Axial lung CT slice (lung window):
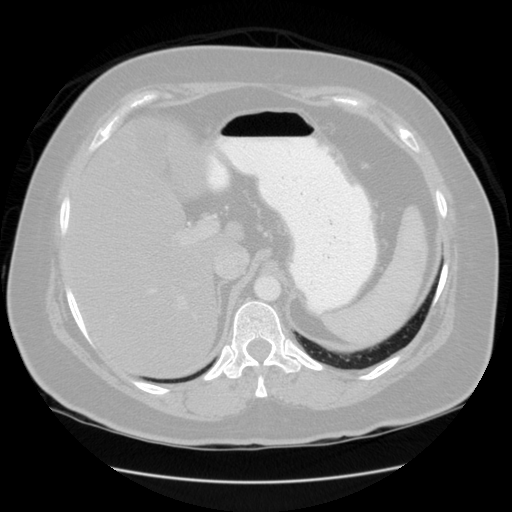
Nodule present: no